Question: As show in the screenshot below, I have a UICollectionView with a number of cells. Currently, device's orientation is Portrait.

Since I have the following code, there are as many as 19 cells on each column.
'''
- (UIEdgeInsets)collectionView:(UICollectionView *)collectionView layout:(UICollectionViewLayout*)collectionViewLayout insetForSectionAtIndex:(NSInteger)section;
{
return UIEdgeInsetsMake(0, 100, 0, 100);
}
'''
If I change the orientation to Landscape, the number of cells on each column will change. Is it possible to have the same number of columns regardless of device's orientation?
Thank you for your help.
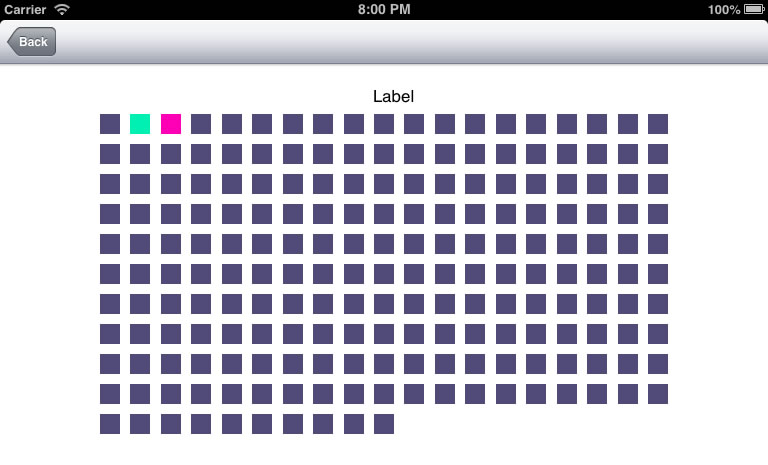
Answer: There are several approaches that you could take. You could just add a width constraint to your collection view in IB (and make sure that you only have a single constraint to the sides or have a single centering constraint in the width direction).
Another approach would be to change the insets based on the orientation. You would override didRotateFromInterfaceOrientation: and inspect the interfaceOrientation property to determine which orientation you're in, and then set the insets appropriately.